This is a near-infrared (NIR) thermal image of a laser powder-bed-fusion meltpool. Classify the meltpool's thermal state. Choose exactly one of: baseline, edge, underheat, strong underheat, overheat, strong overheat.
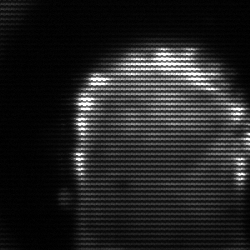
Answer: baseline